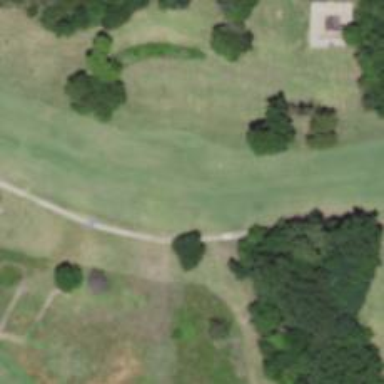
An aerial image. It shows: Golf hole.